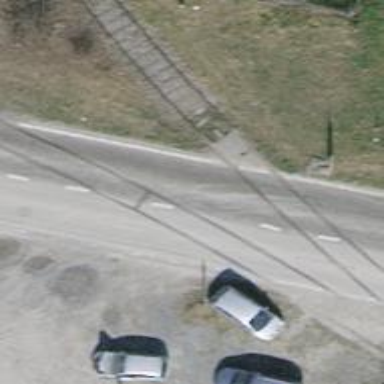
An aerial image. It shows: Railway level crossing.